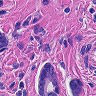
Metastatic tissue present: yes